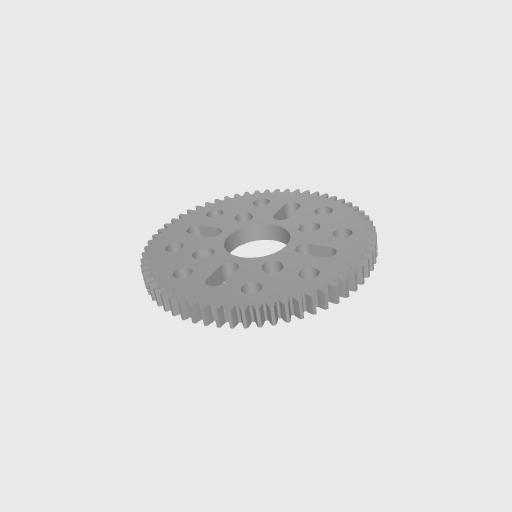
Part: HubMountAcetalGear60T